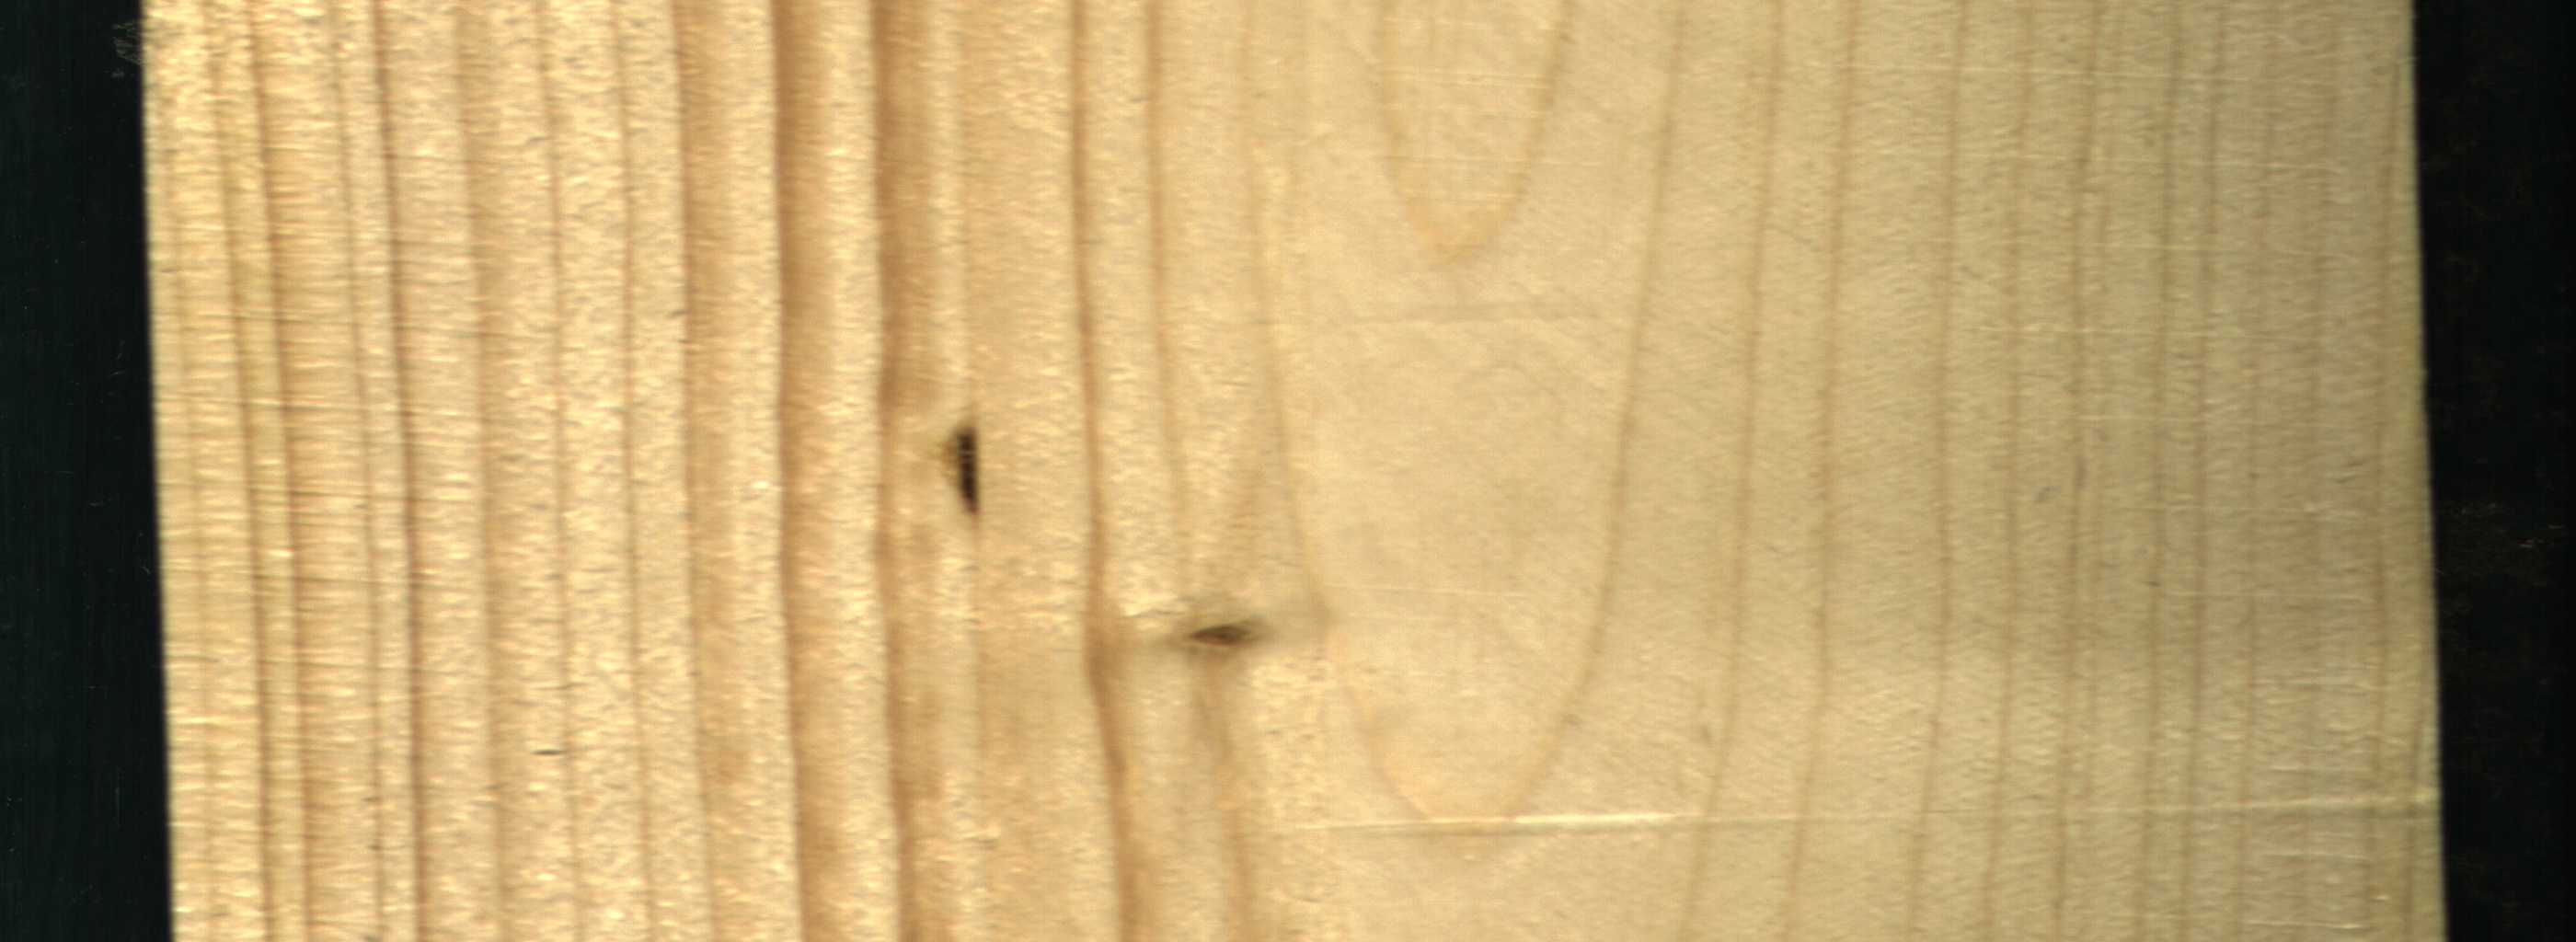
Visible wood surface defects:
resin
Live_Knot